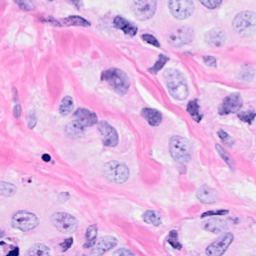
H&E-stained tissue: Breast